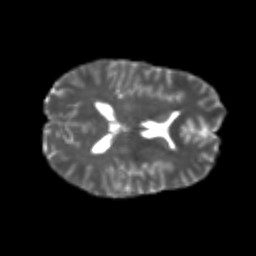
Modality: T2w
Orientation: axial
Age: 26
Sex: female
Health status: healthy
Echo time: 0.074 s